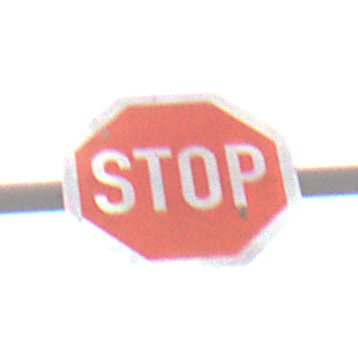
Verkehrszeichen: Stop
Umgebung: Outdoor, Nature
Tageszeit: Midday
Wetter: Overcast
Licht: Natural
Jahreszeit: Winter
Kontrast: LowContrast